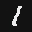
Label: 1